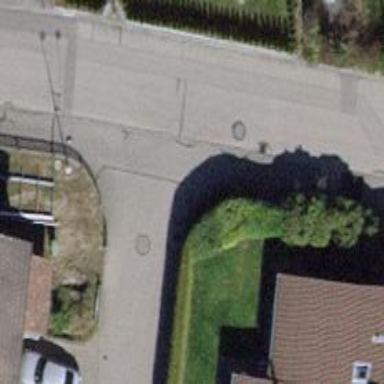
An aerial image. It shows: Unmarked road crossing.